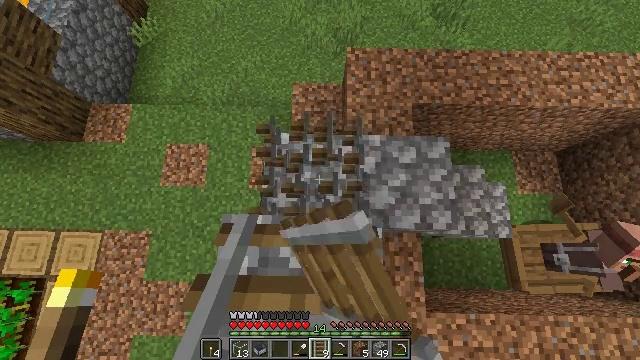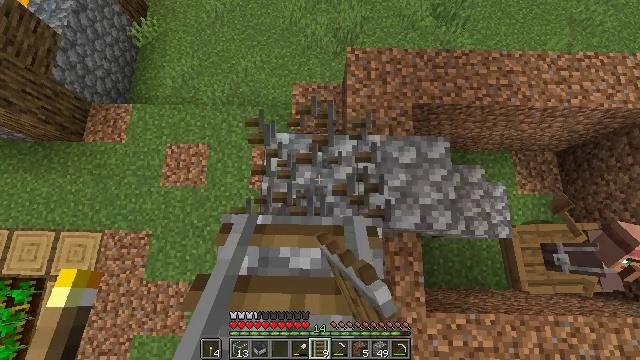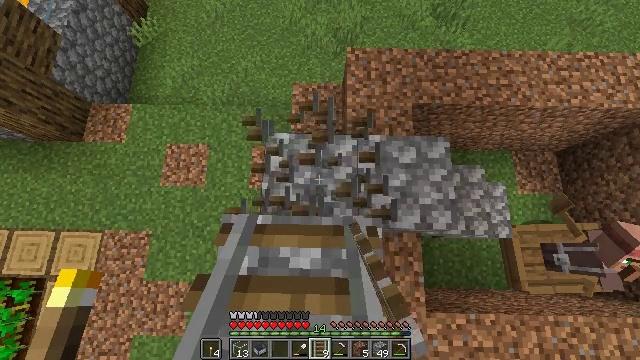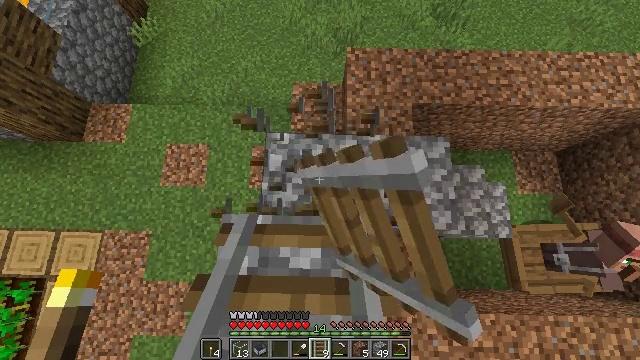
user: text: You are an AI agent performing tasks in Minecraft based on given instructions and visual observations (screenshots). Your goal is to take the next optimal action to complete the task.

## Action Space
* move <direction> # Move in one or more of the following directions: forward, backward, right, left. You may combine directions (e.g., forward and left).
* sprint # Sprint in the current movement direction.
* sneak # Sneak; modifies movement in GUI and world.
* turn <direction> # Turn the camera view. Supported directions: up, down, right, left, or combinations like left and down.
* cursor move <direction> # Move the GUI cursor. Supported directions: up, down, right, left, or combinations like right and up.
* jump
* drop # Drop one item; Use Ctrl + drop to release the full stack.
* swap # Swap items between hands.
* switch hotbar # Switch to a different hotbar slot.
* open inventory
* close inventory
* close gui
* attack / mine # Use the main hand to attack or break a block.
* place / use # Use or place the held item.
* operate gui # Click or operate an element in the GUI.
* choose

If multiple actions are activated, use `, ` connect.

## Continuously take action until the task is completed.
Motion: motion action
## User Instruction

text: Gather the rail for future use.
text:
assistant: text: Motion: attack / mine
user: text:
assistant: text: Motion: attack / mine
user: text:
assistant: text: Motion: attack / mine
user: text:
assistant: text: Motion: attack / mine